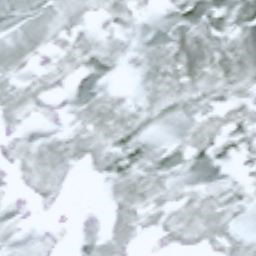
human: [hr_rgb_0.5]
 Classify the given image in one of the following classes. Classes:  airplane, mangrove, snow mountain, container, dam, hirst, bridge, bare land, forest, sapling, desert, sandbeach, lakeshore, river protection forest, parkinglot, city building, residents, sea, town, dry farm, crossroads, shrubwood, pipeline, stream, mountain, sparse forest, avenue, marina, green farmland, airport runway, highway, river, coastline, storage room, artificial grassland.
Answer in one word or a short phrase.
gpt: snow mountain